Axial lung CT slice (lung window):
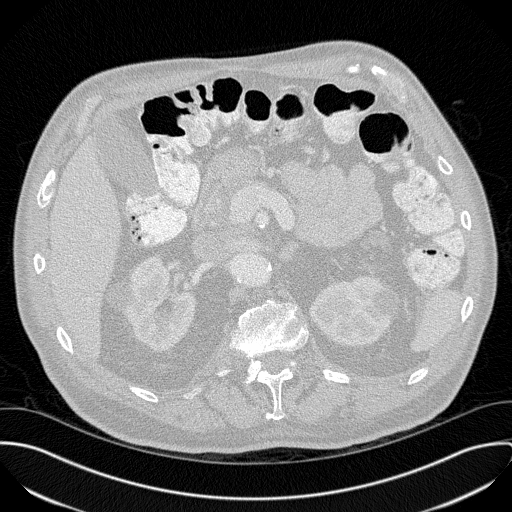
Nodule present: no